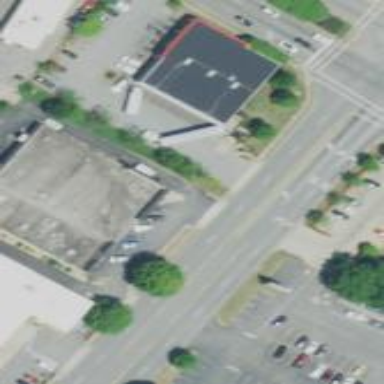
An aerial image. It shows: Retail building.